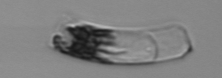
Label: Guinardia_striata